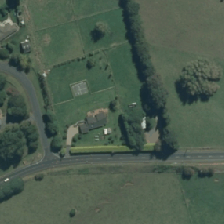
Land cover: urban_build_up